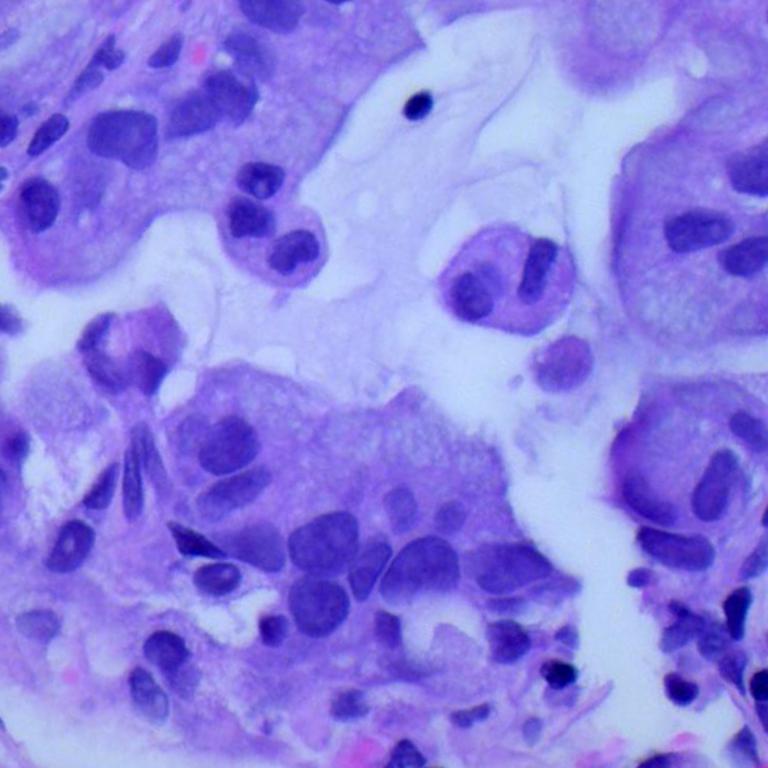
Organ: lung
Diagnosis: adenocarcinomas